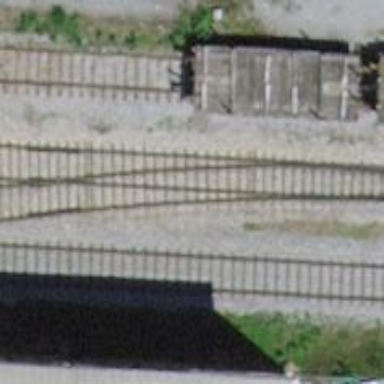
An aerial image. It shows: Single-track railway siding.